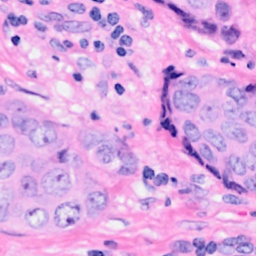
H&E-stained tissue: Breast